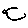
Label: bird